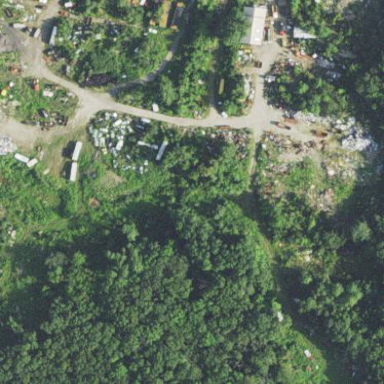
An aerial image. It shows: Industrial area designated as scrap yard.